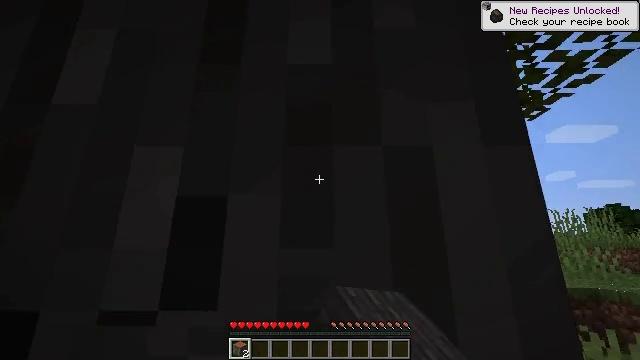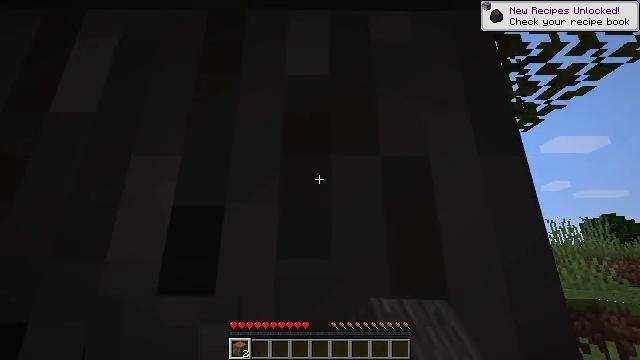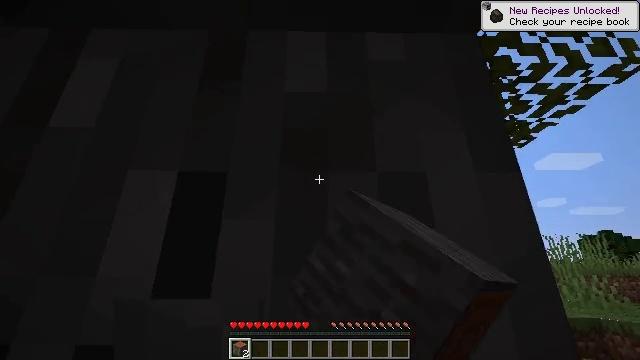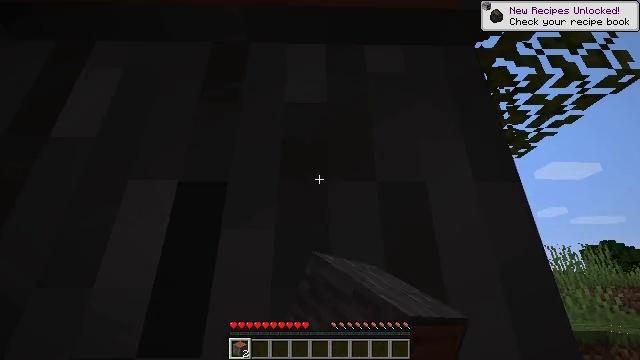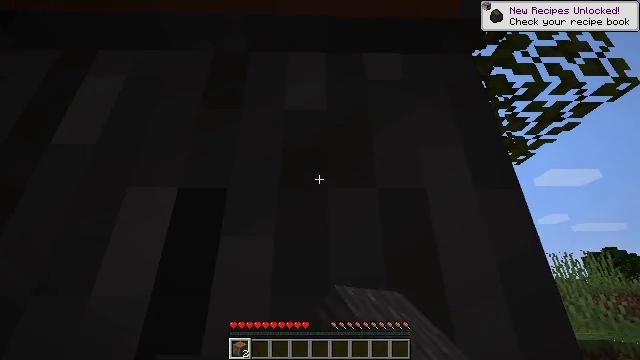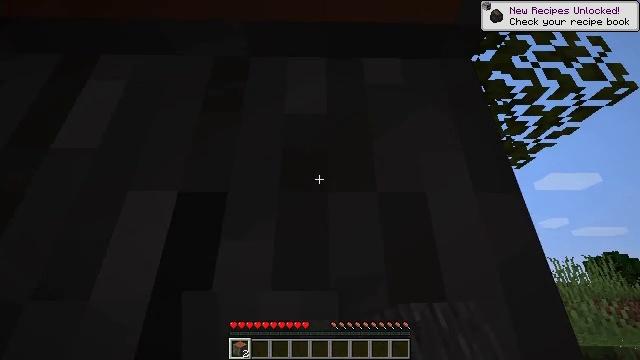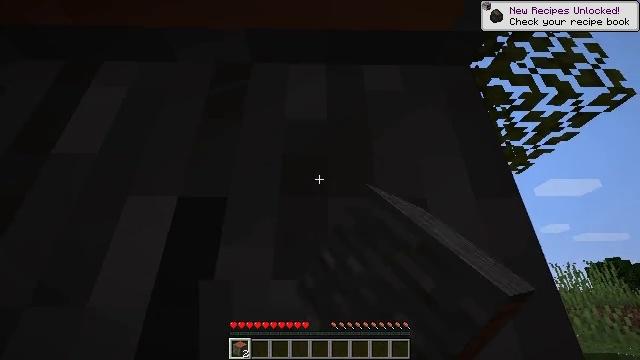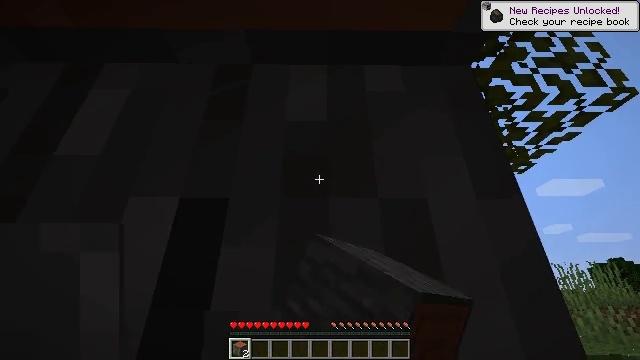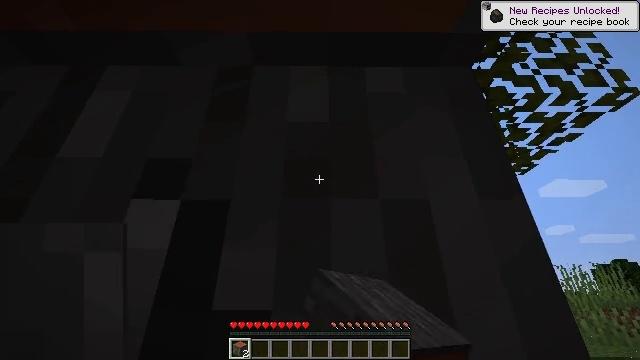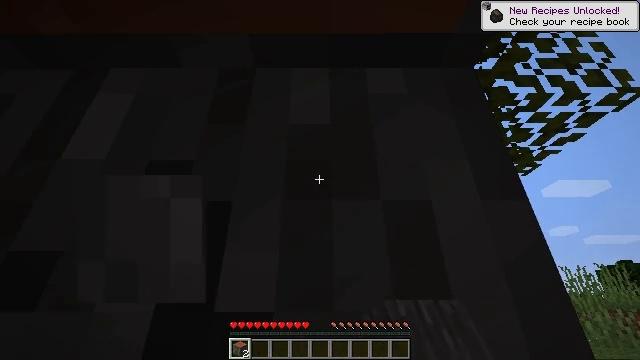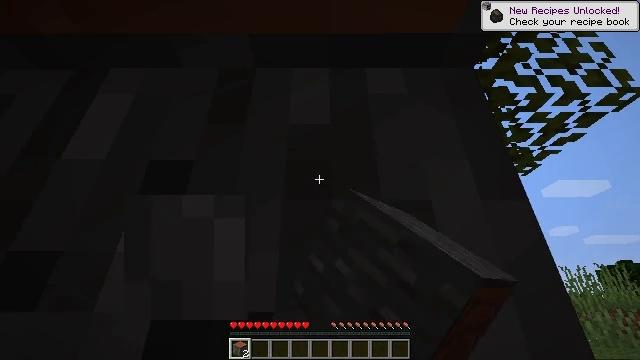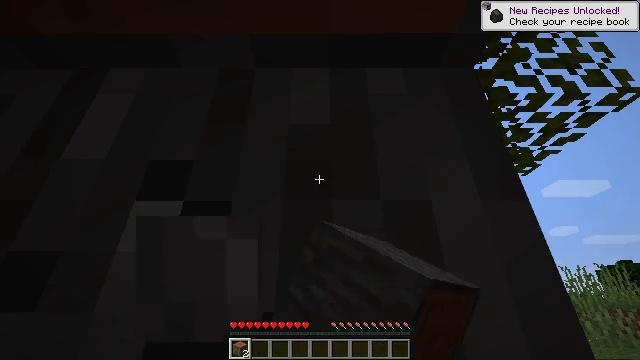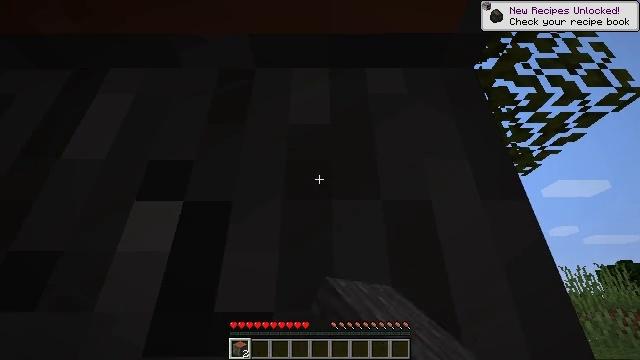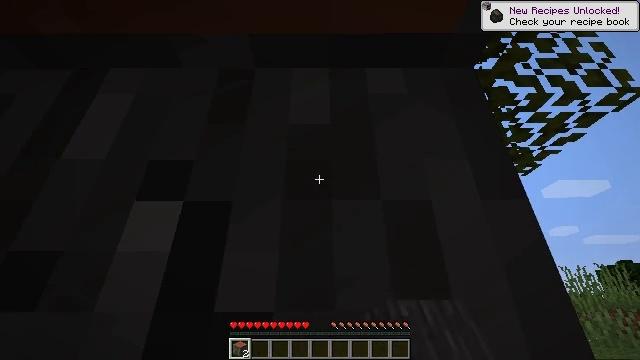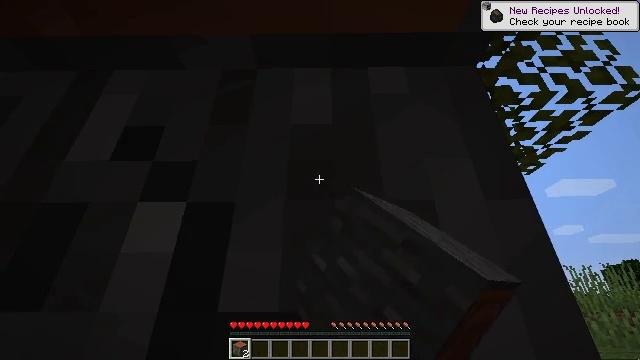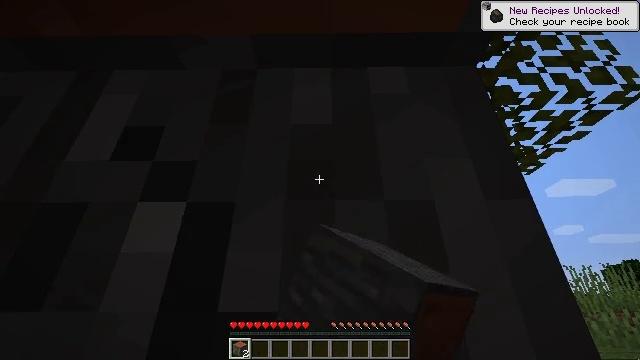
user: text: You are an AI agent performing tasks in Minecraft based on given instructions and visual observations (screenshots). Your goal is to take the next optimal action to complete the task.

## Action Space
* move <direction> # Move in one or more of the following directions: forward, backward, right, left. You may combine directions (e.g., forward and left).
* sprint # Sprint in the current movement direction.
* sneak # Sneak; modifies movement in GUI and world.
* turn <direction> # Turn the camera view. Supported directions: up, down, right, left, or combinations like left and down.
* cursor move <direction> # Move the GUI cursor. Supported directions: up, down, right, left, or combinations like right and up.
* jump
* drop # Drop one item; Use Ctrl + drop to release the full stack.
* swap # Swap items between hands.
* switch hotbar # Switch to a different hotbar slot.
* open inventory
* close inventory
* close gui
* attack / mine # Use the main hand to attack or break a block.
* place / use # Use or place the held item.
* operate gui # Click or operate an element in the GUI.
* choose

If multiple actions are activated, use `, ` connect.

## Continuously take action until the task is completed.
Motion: motion action
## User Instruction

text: Chop down the acacia log.
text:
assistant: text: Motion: turn up, attack / mine
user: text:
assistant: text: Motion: turn up, attack / mine
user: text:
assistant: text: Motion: turn up, attack / mine
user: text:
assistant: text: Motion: turn up, attack / mine
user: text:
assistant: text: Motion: attack / mine
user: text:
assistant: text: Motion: turn up, attack / mine
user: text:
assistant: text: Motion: attack / mine
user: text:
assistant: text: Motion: attack / mine
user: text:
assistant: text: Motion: attack / mine
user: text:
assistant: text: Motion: attack / mine
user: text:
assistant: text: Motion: attack / mine
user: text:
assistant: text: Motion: attack / mine
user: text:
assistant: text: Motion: attack / mine
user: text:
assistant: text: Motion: attack / mine
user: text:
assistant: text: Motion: attack / mine
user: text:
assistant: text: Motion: attack / mine
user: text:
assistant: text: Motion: attack / mine
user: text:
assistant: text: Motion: attack / mine
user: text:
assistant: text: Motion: attack / mine
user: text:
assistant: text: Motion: attack / mine
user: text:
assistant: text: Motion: attack / mine
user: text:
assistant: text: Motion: attack / mine
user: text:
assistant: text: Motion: attack / mine
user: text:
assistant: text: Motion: attack / mine
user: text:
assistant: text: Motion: attack / mine
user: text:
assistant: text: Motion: attack / mine
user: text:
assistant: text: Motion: attack / mine
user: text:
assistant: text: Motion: attack / mine
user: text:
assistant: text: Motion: attack / mine
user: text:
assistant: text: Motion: attack / mine